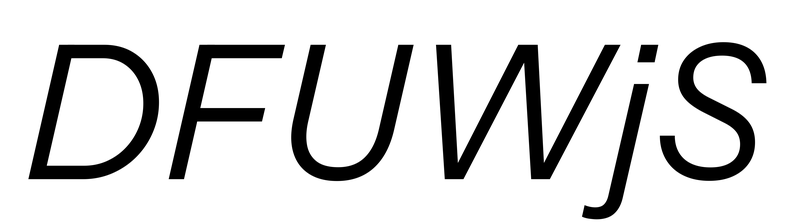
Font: InstrumentSans-Italic_Italic